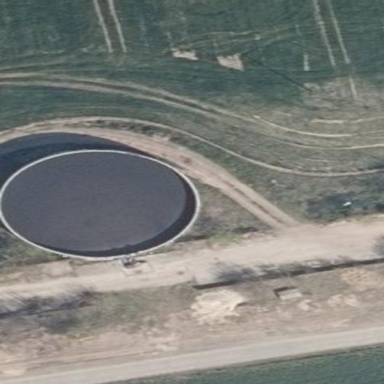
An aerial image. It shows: Farm auxiliary building with storage tank.